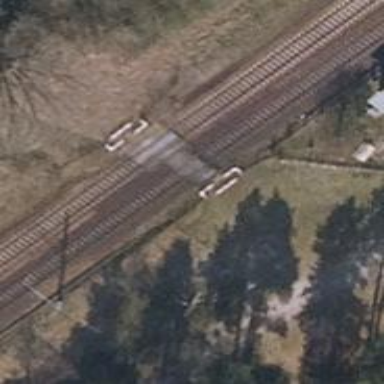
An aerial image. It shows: Uncontrolled level crossing for the railway.